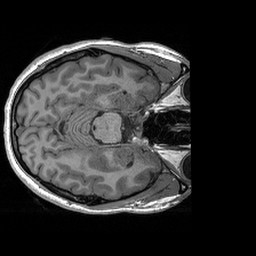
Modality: T1w
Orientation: axial
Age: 20
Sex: female
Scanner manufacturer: siemens
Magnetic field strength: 3 T
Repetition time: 2.4 s
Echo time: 0.00191 s